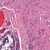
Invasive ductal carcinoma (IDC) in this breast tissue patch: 0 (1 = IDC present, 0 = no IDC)